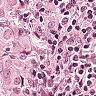
Metastatic tissue present: yes